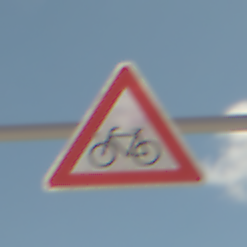
Verkehrszeichen: RadverkehrRechts
Umgebung: Outdoor, Beach
Tageszeit: Midday
Wetter: PartlyCloudy
Licht: Natural
Jahreszeit: NotSpecified
Kontrast: HighContrast